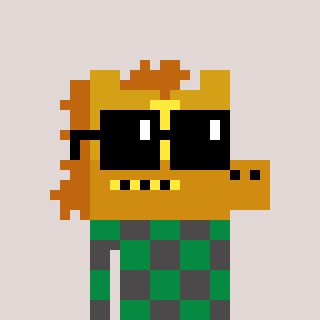
a pixel art character with square black sunglasses, a yellow horse-shaped head and a grayscale-colored body on a warm background